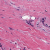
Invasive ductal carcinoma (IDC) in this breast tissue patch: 0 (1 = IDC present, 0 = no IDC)